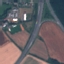
Land use / land cover: Highway